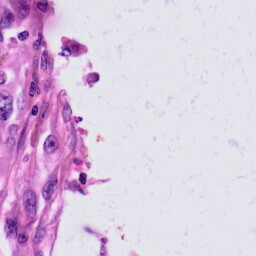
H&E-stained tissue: Skin